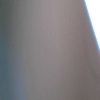
Label: space